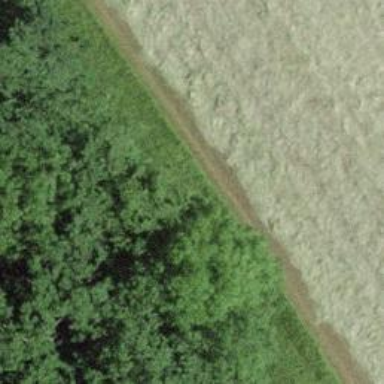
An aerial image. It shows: Path covered with grass.